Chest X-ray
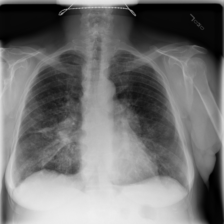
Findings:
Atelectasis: negative
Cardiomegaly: negative
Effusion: negative
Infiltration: positive
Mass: negative
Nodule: positive
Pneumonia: negative
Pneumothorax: negative
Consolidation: negative
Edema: negative
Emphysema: negative
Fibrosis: negative
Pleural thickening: negative
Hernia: negative